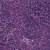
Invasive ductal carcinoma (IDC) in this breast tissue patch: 0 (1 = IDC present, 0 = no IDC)